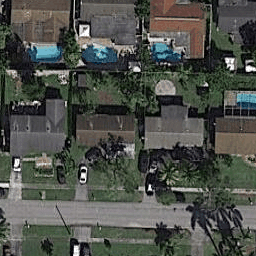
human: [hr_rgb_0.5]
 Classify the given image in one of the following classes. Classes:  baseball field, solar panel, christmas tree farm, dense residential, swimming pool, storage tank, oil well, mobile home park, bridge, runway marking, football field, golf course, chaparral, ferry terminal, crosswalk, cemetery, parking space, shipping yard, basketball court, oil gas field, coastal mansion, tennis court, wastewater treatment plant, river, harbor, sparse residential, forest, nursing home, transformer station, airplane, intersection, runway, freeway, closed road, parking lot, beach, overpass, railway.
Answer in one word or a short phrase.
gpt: dense residential